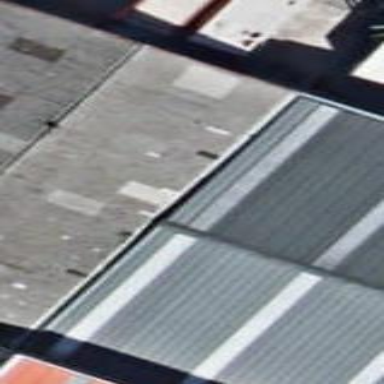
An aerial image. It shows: Warehouse building.